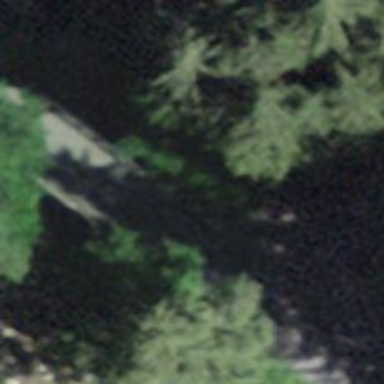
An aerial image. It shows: Unclassified road with bridge. The bridge crosses hike trail classified as backcountry.